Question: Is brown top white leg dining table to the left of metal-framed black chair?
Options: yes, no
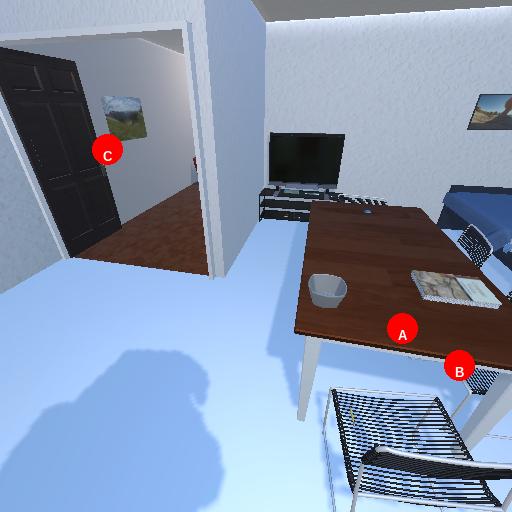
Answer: yes